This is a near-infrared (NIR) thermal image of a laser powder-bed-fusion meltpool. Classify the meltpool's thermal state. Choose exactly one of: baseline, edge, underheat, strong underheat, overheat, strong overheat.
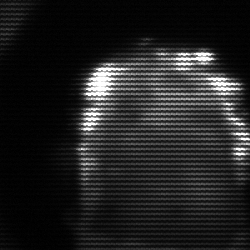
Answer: baseline